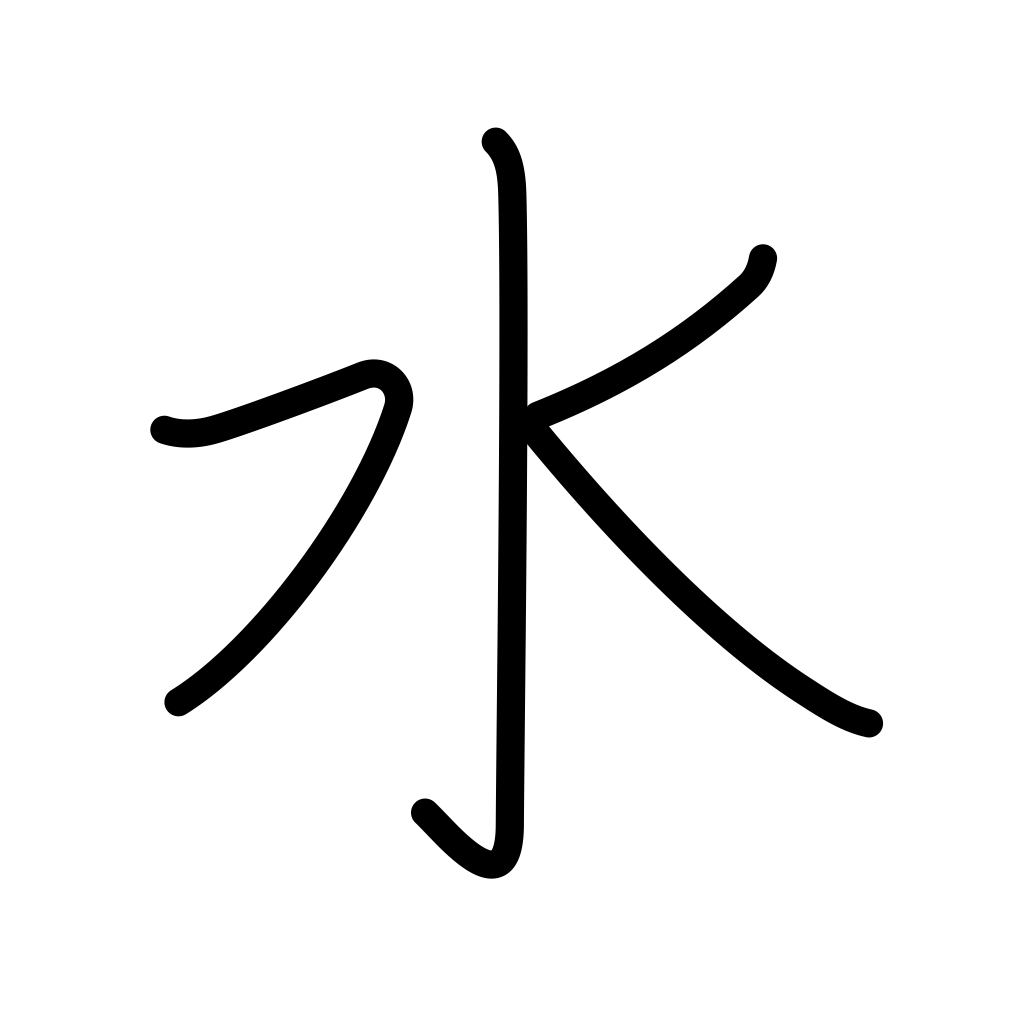
Meaning: water